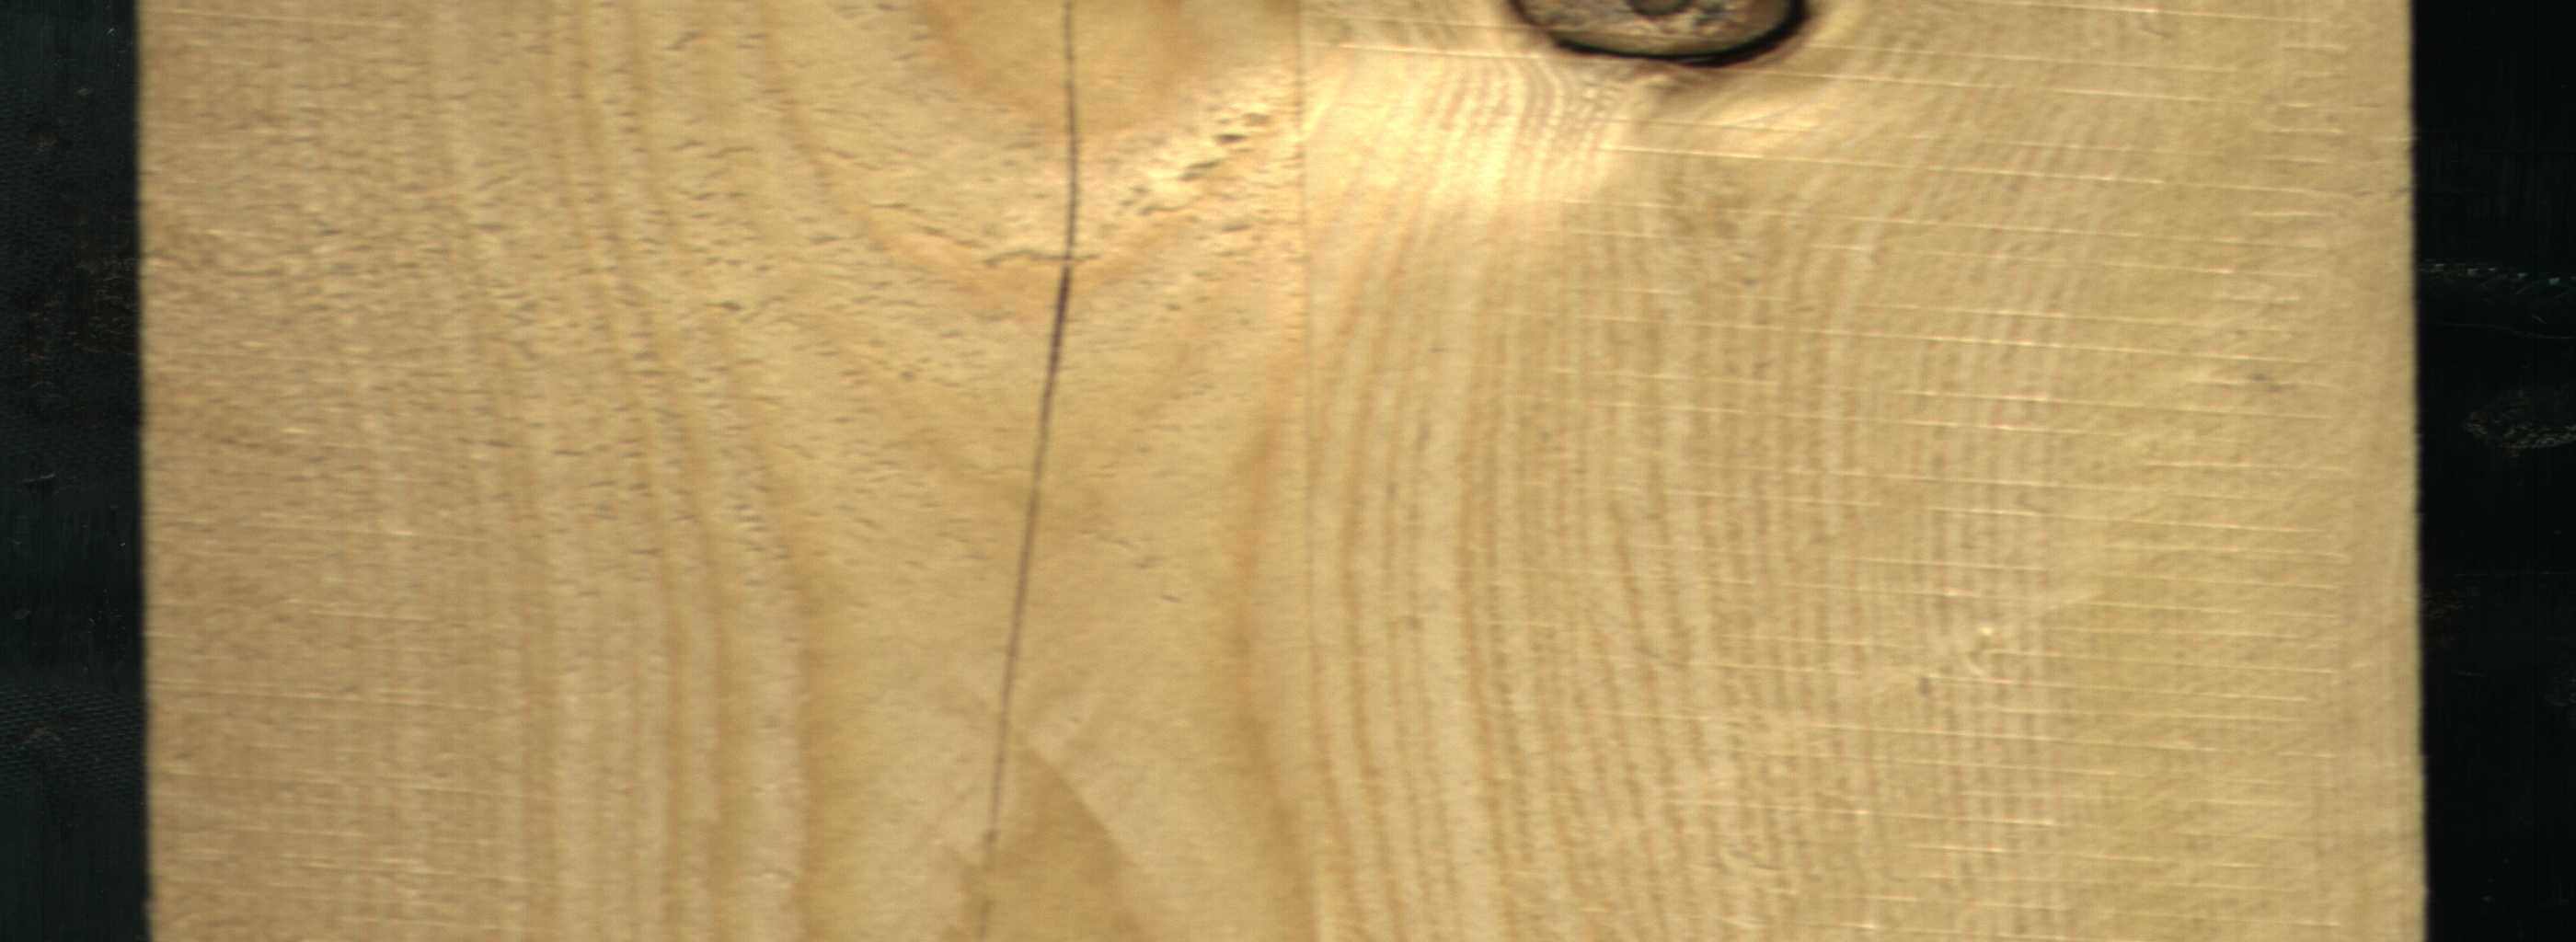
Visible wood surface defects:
Crack
Dead_Knot